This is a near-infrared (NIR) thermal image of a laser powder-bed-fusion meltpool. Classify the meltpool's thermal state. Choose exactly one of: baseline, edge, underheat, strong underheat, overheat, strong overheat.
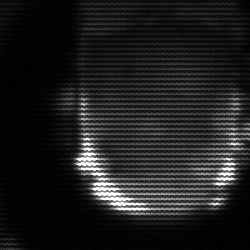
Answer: baseline